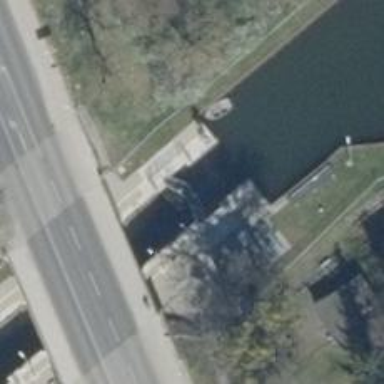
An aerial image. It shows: Lock gate on waterway.